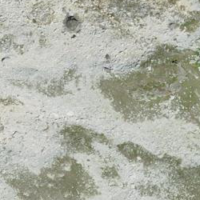
EUNIS habitat code: 48
Species observed at this site:
Aquila chrysaetos
Nucifraga caryocatactes